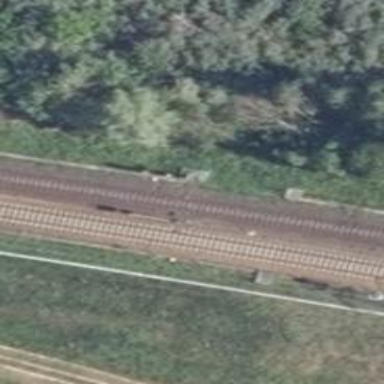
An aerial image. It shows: Railway signal.